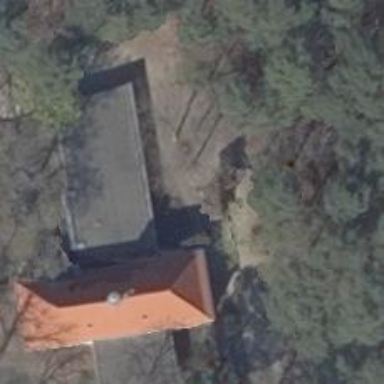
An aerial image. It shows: Bell tower that is man-made.